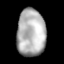
Tissue: lung
Cell type: Myeloid cells
Senescence score: 0.6842
Nuclear area (px): 1326
Mean DAPI intensity: 177.038